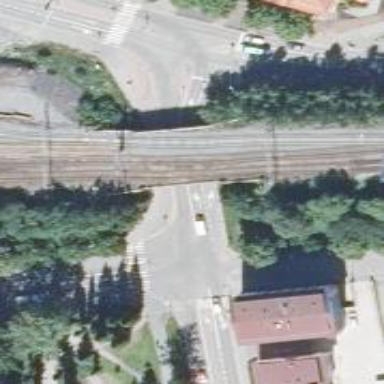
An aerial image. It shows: Railway signal.